Question: Hello I have an input image that has been imported as grayscale in float values. I am trying to use for loops to find the intensity this image. Using two for loops to loop over each row and column is not idea for larger image.
'''
image = cv2.imread("W_A03.jpg", cv2.IMREAD_GRAYSCALE).astype(float)/255.0
intimage = np.zeros(image.shape, dtype=image.dtype)
output = np.zeros(image.shape, dtype=image.dtype)
w_Image, h_Image = image.shape[1], image.shape[0]
for h_Idx in range(h_Image):
for w_Idx in range(w_Image):
intimage[h_Idx, w_Idx] = image[0:h_Idx, 0:w_Idx].sum()
'''
The resulting intimage should looks something like this:

Is there a shorter, cleaner, or more pythonic way to perform such tasks?
Edit: I am trying to use adaptive thresholding on a grayscale image. The pseudo code can be found here <URL>
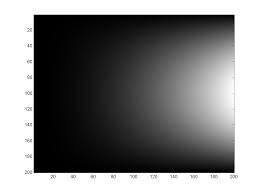
Answer: You appear to be looking for a 2D cumulative sum. As it happens, <URL> is separable:
'''
intimage = image.cumsum(0).cumsum(1)
'''
Alternatively,
'''
intimage = image.cumsum(1).cumsum(0)
'''
The cumulative sum at a given index is the sum of the elements up to that point, which is exactly what your current loop is computing. This algorithm is 'O(n)' with respect to the number of pixels, while yours is 'O(n2)' because it recomputes from scratch for each pixel instead of reusing the prior computations.
If I were to rewrite your loop with the more efficient approach, it would look like this:
'''
image = cv2.imread("W_A03.jpg", cv2.IMREAD_GRAYSCALE).astype(float)/255.0
intimage = np.zeros_like(image)
w_Image, h_Image = image.shape # Use tuple unpacking to your advantage
# Fill in the first row
intimage[0, 0] = image0[0, 0]
for w_Idx in range(1, w_Image):
intimage[0, w_Idx] = intimage[0, w_Idx - 1] + image[0, w_Idx]
for h_Idx in range(1, h_Image):
# Fill in the first column
intimage[h_Idx, 0] = image[h_Idx, 0]
for w_Idx in range(1, w_Image):
intimage[h_Idx, w_Idx] = intimage[h_Idx, w_Idx - 1] + intimage[h_Idx - 1, w_Idx] + image[h_Idx, w_Idx]
'''